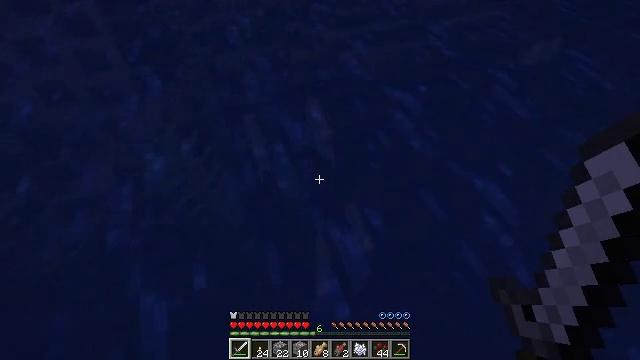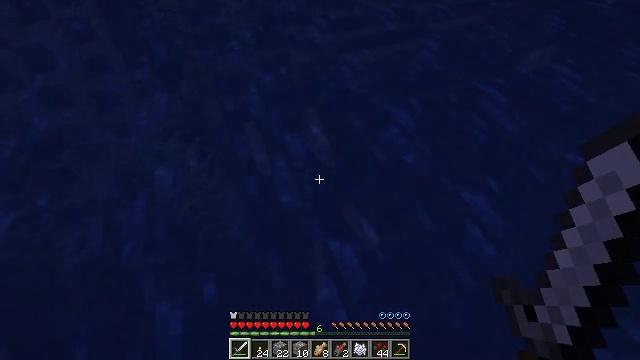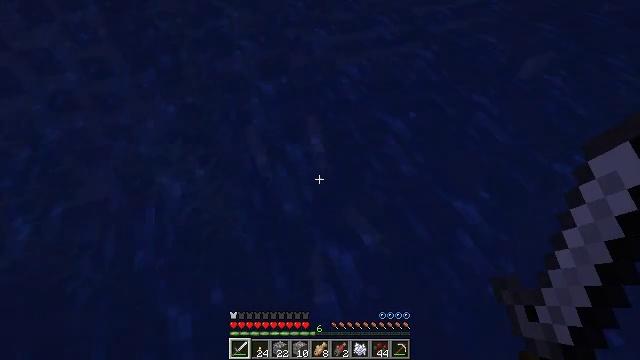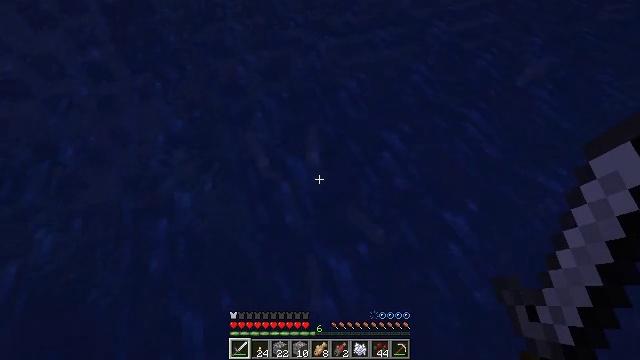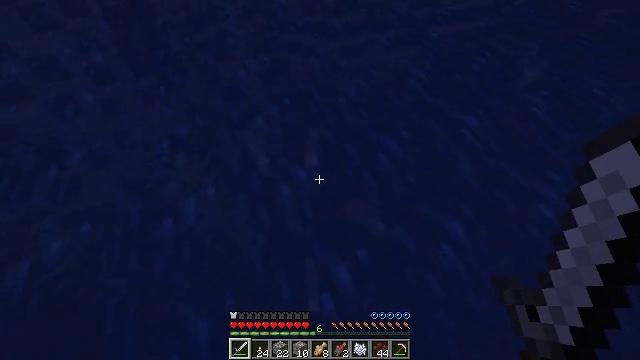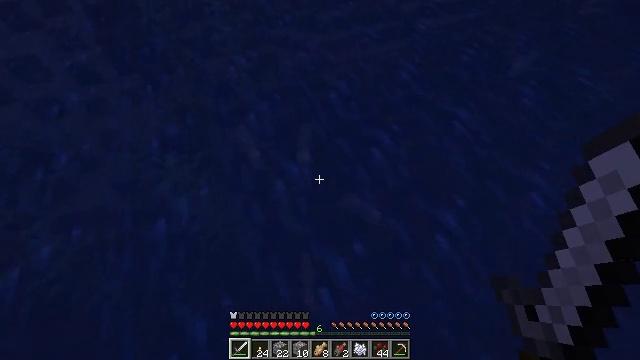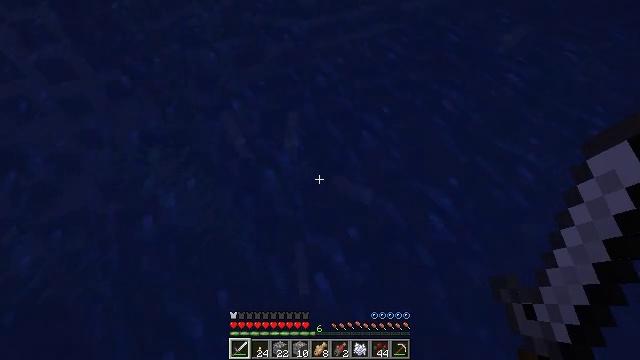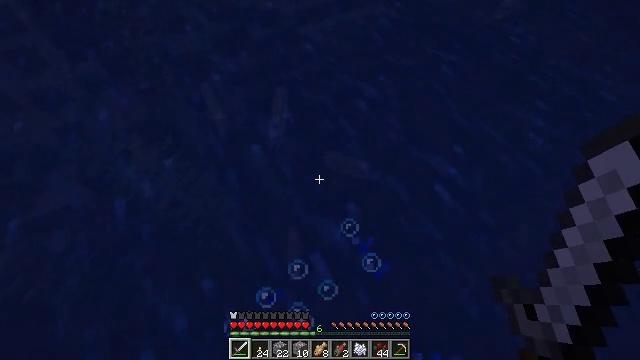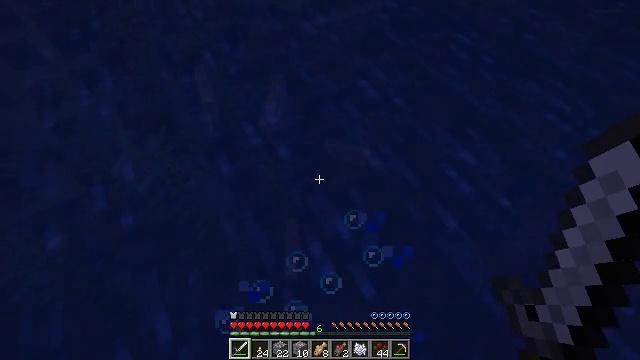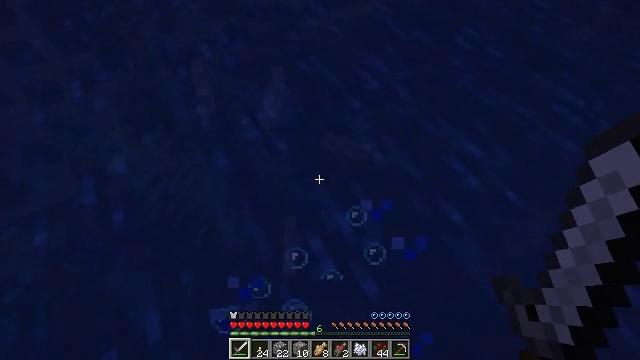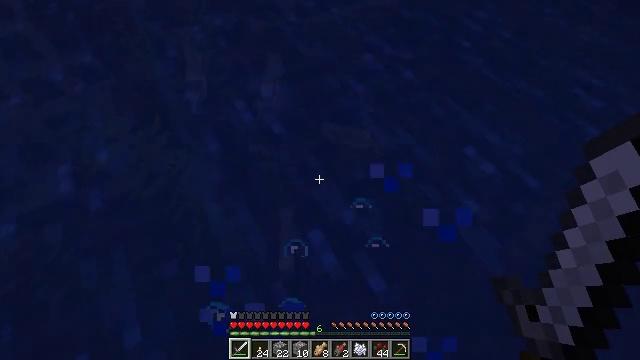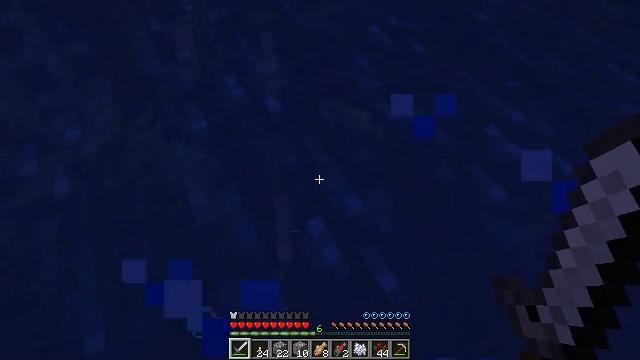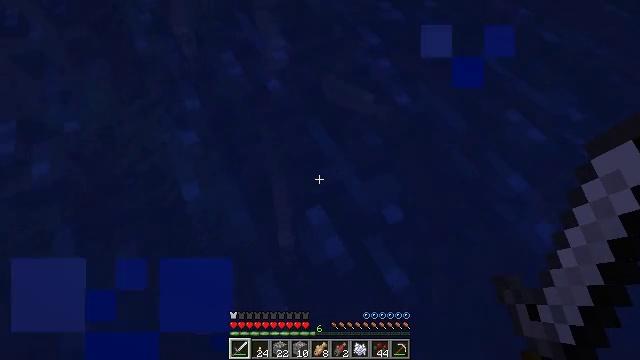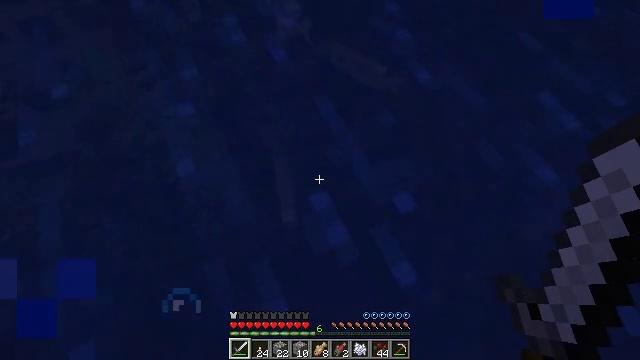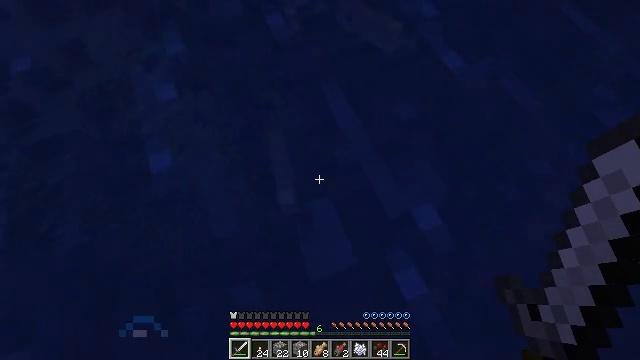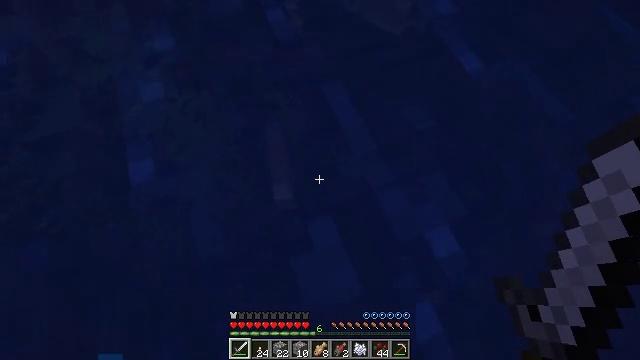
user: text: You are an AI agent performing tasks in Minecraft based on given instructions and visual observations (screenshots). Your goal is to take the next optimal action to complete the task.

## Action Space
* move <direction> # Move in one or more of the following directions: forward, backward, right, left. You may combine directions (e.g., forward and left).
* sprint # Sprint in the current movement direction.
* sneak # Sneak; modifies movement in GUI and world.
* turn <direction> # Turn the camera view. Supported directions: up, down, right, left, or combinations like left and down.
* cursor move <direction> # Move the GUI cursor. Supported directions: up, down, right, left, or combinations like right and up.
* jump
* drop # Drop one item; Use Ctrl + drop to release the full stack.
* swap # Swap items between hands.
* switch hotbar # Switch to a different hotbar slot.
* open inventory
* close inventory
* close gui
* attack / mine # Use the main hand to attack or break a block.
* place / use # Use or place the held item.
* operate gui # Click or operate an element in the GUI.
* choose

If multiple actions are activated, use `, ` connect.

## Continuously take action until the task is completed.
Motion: motion action
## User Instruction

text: Hunt fish.
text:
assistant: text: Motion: jump
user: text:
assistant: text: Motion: jump
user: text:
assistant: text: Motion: jump
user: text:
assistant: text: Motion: jump
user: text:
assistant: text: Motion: turn right, jump
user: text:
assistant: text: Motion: turn right and down, jump
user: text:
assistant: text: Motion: turn right and down, jump
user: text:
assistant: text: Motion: jump
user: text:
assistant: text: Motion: no_op
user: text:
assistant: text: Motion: move forward
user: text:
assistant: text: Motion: move forward
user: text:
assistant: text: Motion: move forward, turn left and down
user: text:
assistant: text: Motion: move forward, turn left and down
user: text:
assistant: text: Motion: move forward, turn left and down
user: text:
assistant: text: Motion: move forward, turn left
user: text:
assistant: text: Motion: no_op
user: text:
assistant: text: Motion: no_op
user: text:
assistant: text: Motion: turn left and up
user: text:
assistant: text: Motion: turn left and up
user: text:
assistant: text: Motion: turn left and up
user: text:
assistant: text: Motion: turn left and up, attack / mine
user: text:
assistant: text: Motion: turn up, attack / mine
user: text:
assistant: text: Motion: attack / mine
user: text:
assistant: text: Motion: turn left and up
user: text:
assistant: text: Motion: no_op
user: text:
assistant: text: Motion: no_op
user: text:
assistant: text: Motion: no_op
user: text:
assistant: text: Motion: no_op
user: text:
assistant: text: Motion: move forward
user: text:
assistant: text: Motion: move forward, turn right and up